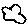
Label: cloud